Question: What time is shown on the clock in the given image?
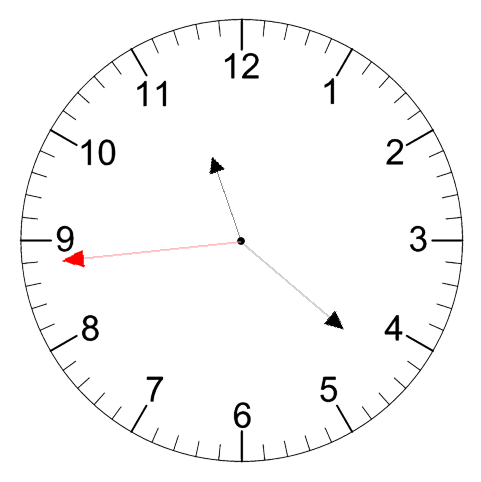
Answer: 11:21:44